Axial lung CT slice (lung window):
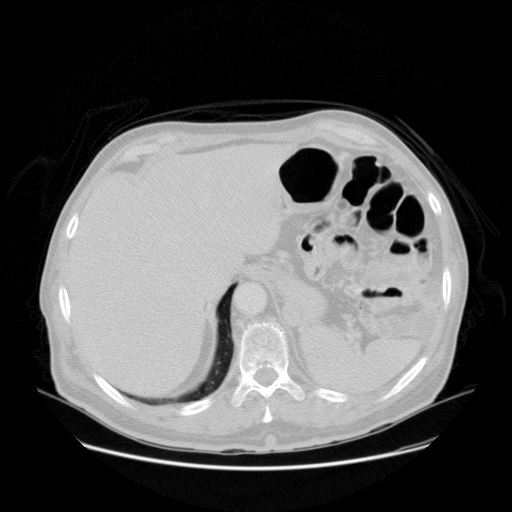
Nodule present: no